Field crop: maize
Growth stage: 2
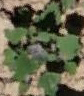
Species: chenopodium